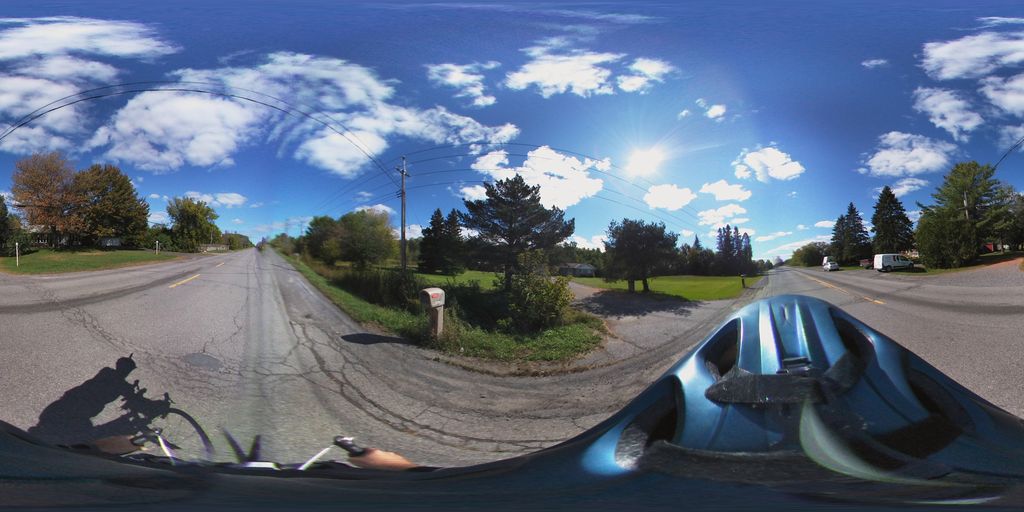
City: ottawa-gatineau